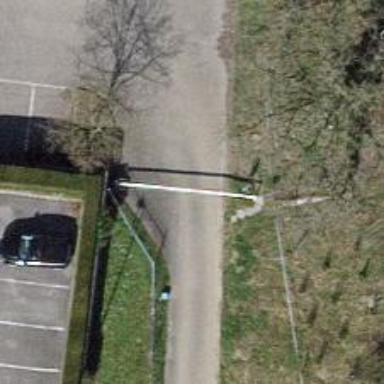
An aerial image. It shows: Lift gate barrier.